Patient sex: M
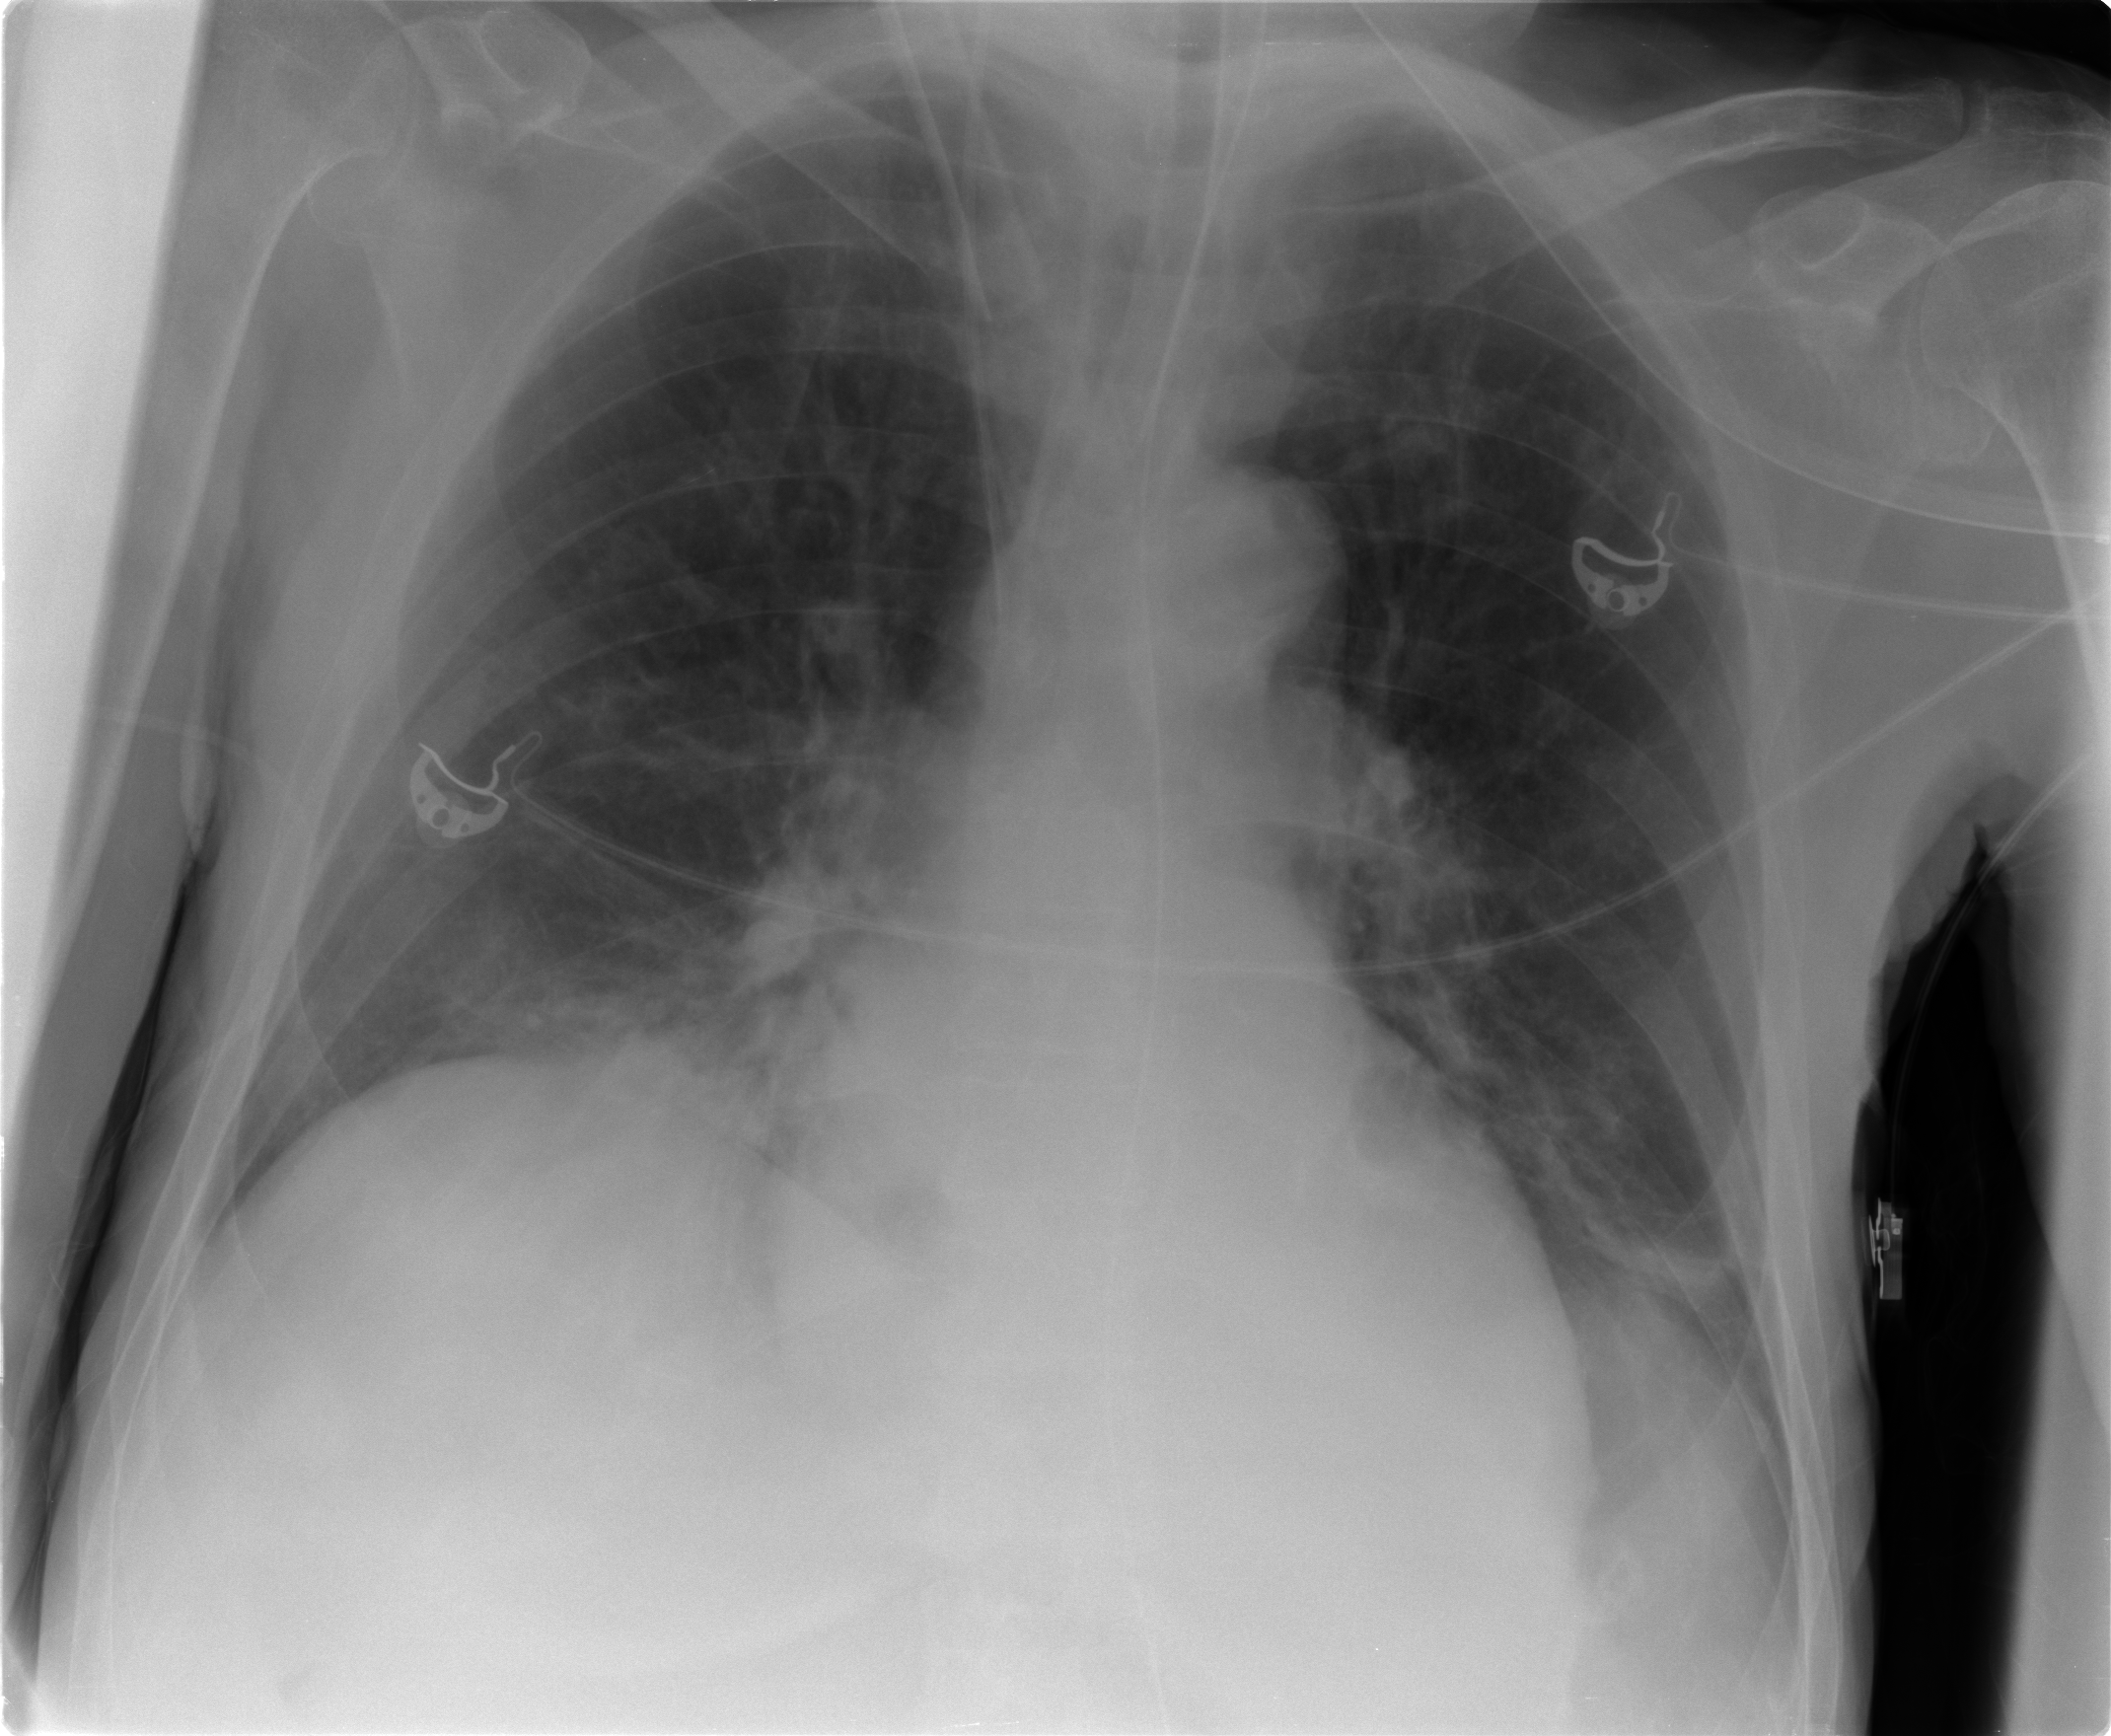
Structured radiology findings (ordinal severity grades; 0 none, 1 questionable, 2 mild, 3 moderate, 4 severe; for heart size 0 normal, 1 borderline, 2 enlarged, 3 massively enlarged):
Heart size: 1
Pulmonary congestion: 2
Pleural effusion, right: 0
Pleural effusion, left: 1
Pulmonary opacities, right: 2
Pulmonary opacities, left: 2
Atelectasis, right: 2
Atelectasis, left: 2